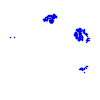
Particle: electron